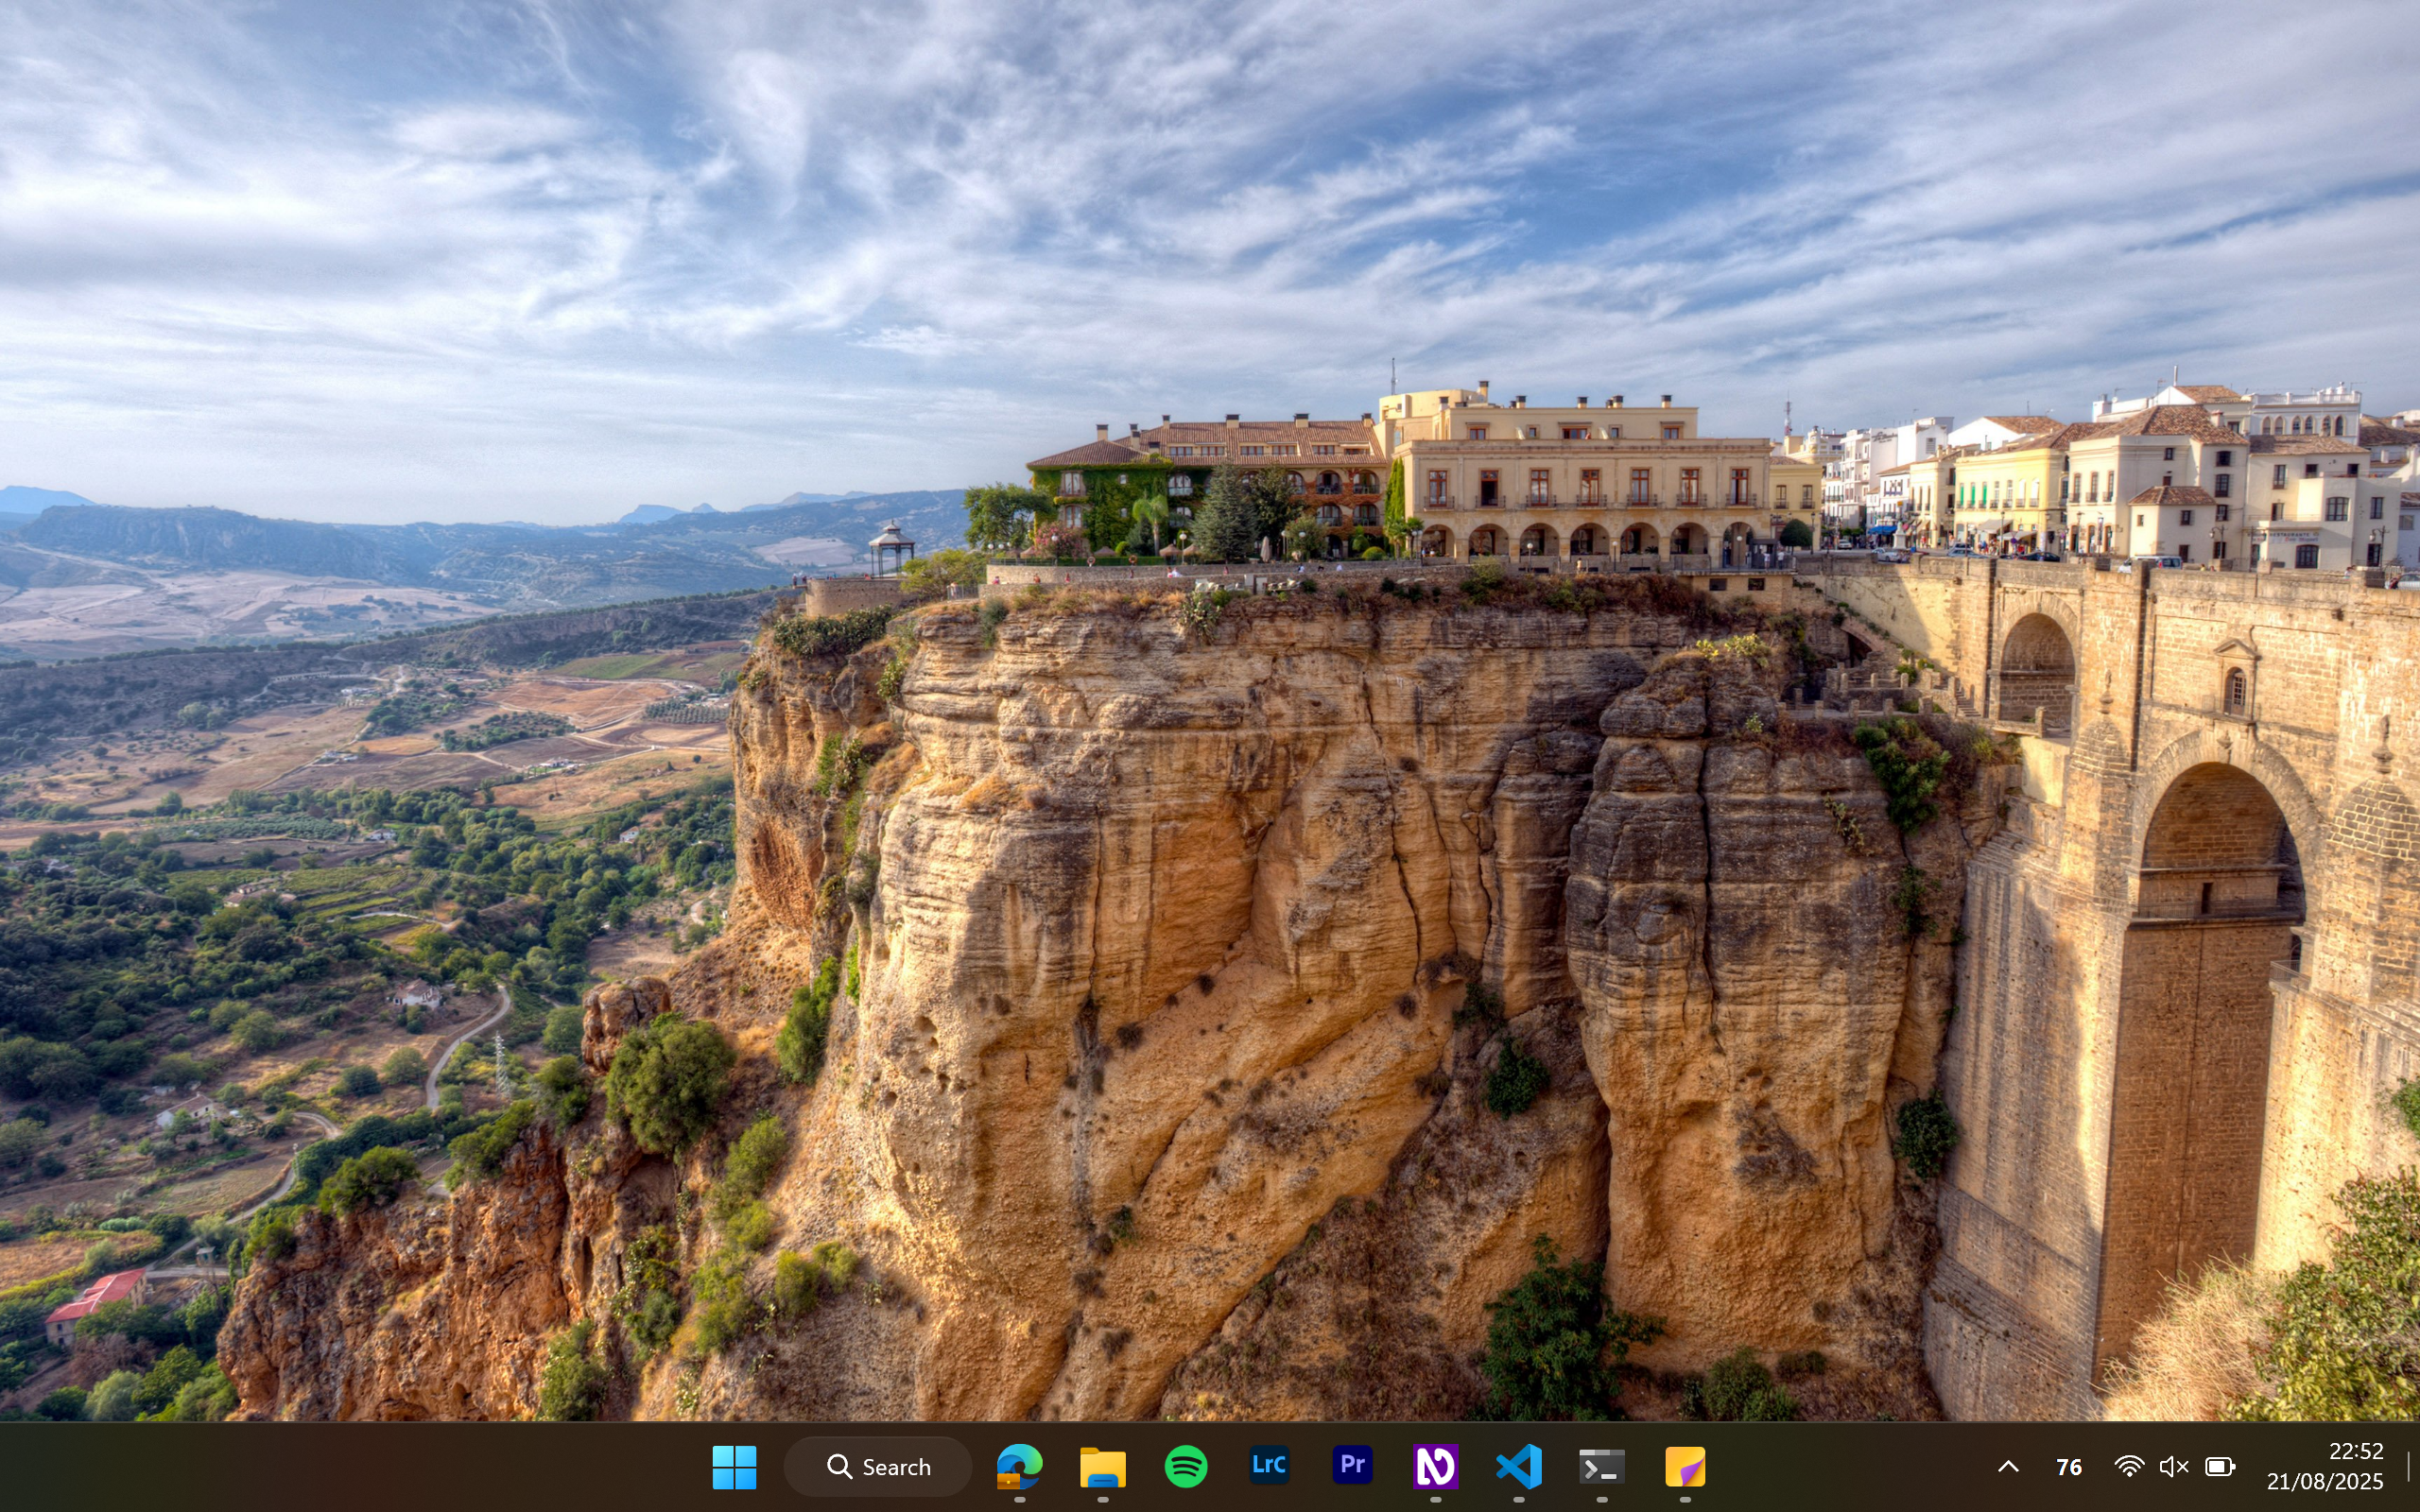
UI elements on screen:
"Desktop - window"
"Google Gemini - window"
"System - menu bar - Contains commands to manipulate the window"
"System - menu item"
"title bar - value: Google Gemini"
"Minimise - button - Moves the window out of the way"
"Maximise - button - Makes the window full screen"
"Close - button - Closes the window"
"window"
"Taskbar - pane"
"pane"
"Running applications - pane"
"Program Manager - window"
"Program Manager - pane"
"window"
"pane"
"Desktop - window"
"Desktop - list"
"Recycle Bin - list item"
"Adobe Acrobat - list item"
"Adobe Digital Editions 4.5 - list item"
"Attack SharkX3Mouse - list item"
"Audacity - list item"
"Edit - list item"
"HP Support Assistant - list item"
"Imaging Edge Desktop - list item"
"NVDA - list item"
"Remote - list item"
"Riot Client - list item"
"Ryzen Controller - list item"
"Steam - list item"
"VALORANT - list item"
"Viewer - list item"
"AddonTemplate-master - list item"
"nvda_dumps - list item"
"Screenshots - list item"
"treetojson - list item"
"Tree2JSON.nvda-addon - list item"
"treetojson.zip - list item"
"Folder Options - window"
"title bar - value: Folder Options"
"Close - button - Closes the window"
"Folder Options - dialog - Clear File Explorer history"
"General - window"
"General - property page - Clear File Explorer history"
"Open File Explorer to: - window"
"Open File Explorer to: - text"
"Open File Explorer to: - window"
"Open File Explorer to: - combo box - value: Home"
"Open File Explorer to: - text - value: Home"
"Open - button"
"Browse folders - window"
"Browse folders - grouping"
"Open each folder in the same window - window"
"Open each folder in the same window - radio button"
"Open each folder in its own window - window"
"Open each folder in its own window - radio button"
"Click items as follows - window"
"Click items as follows - grouping"
"Single-click to open an item (point to select) - window"
"Single-click to open an item (point to select) - radio button"
"Double-click to open an item (single-click to select) - window"
"Double-click to open an item (single-click to select) - radio button"
"Underline icon titles consistent with my browser - window"
"Underline icon titles consistent with my browser - radio button"
"Underline icon titles only when I point at them - window"
"Underline icon titles only when I point at them - radio button"
"Privacy - window"
"Privacy - grouping"
"Show recently used files - window"
"Show recently used files - check box"
"Show frequently used folders - window"
"Show frequently used folders - check box"
"Show files from Office.com - window"
"Show files from Office.com - check box"
"Clear File Explorer history - window"
"Clear File Explorer history - text"
"Clear - window"
"Clear - button"
"Restore Defaults - window"
"Restore Defaults - button"
"window"
"graphic"
"window"
"graphic"
"window"
"graphic"
"OK - window"
"OK - button"
"Cancel - window"
"Cancel - button"
"Apply - window"
"Apply - button"
"window"
"tab control"
"General - tab"
"View - tab"
"Search - tab"
"nvda_dumps - File Explorer - window"
"System - menu bar - Contains commands to manipulate the window"
"System - menu item"
"Minimise - button - Moves the window out of the way"
"Maximise - button - Makes the window full screen"
"Close - button - Closes the window"
"nvda_dumps - File Explorer - pane"
"pane"
"nvda_dumps - window"
"nvda_dumps - pane"
"window"
"pane"
"Explorer Pane - pane"
"pane"
"Folder Layout Pane - pane"
"Status bar - status bar"
"Property Field - grouping"
"View Modes - grouping"
"Control Host - pane"
"window"
"Shell Folder View - pane"
"Items View - list"
"pane"
"tab control"
"list"
"nvda_dumps - tab"
"graphic"
"nvda_dumps - text"
"Close Tab - button"
" - text"
"Add New Tab - button"
" - text"
"UI element"
"Back - button - Back to Desktop"
" - text"
"Forward - button"
" - text"
"Up to "Desktop" (Alt + Up Arrow) - button"
" - text"
"Refresh "nvda_dumps" (F5) - button"
" - text"
"grouping"
"Address Bar - edit"
"pane"
"Desktop - split button"
"button"
"graphic"
"toggle button"
"ChevronTextBlock - text"
"grouping"
"Desktop - split button"
"BreadcrumbBarItemButton - button"
"BreadcrumbBarItemGrid - grouping"
"Desktop - text"
"button"
"ChevronTextBlock - text"
"nvda_dumps - split button"
"button"
"nvda_dumps - text"
"grouping"
"Search nvda_dumps - edit"
"pane"
"Search nvda_dumps - text"
"Search - button"
" - text"
"UI element"
"New - button"
"graphic"
"New - text"
" - text"
"Cut - button - Move the selected items to the Clipboard."
"graphic"
"Copy - button - Copy the selected items to the Clipboard."
"graphic"
"Paste - button - Paste the contents of the Clipboard to the current location."
"graphic"
"Rename - button - Rename the selected item."
"graphic"
"Share - button - Choose an app to share the selected files."
"graphic"
"Delete - button - Move the selected items to the Recycle Bin or permanently delete them."
"graphic"
"Sort - button"
"graphic"
"Sort - text"
" - text"
"More options - button"
" - text"
"UI element"
"Details - button - Show or hide the details pane."
"graphic"
"Details - text"
"window"
"System - menu bar - Contains commands to manipulate the window"
"System - menu item"
"Welcome to NVDA - window"
"title bar - value: Welcome to NVDA"
"Close - button - Closes the window"
"Welcome to NVDA - dialog - Welcome to NVDA!
Most commands for controlling NVDA require you to hol..."
"Welcome to NVDA! - window"
"Welcome to NVDA! - text"
"Most commands for controlling NVDA require you to hold down the NVDA key while pressing other key..."
"Options - window"
"Options - grouping"
"Keyboard layout: - window"
"Keyboard layout: - text"
"Keyboard layout: - window"
"Keyboard layout: - combo box - value: laptop"
"Keyboard layout: - text - value: laptop"
"Open - button"
"Use CapsLock as an NVDA modifier key - window"
"Use CapsLock as an NVDA modifier key - check box"
"Start NVDA after I sign in - window"
"Start NVDA after I sign in - check box"
"Show this dialog when NVDA starts - window"
"Show this dialog when NVDA starts - check box"
"OK - window"
"OK - button"
"window"